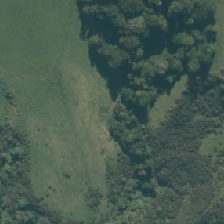
Land cover: indigenous_forest